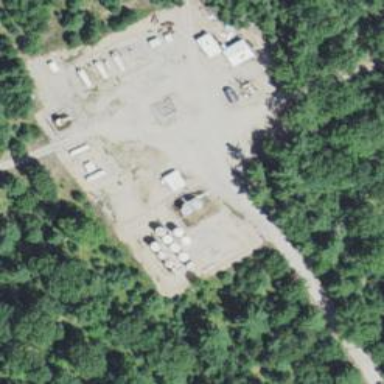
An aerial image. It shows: Storage tank that is man-made.